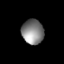
Tissue: lung
Cell type: Epithelial cells
Senescence score: 0.2293
Nuclear area (px): 533
Mean DAPI intensity: 130.392